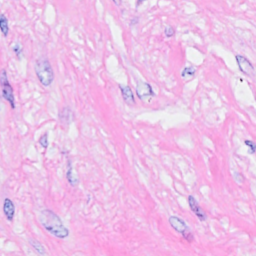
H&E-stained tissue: Breast